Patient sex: M
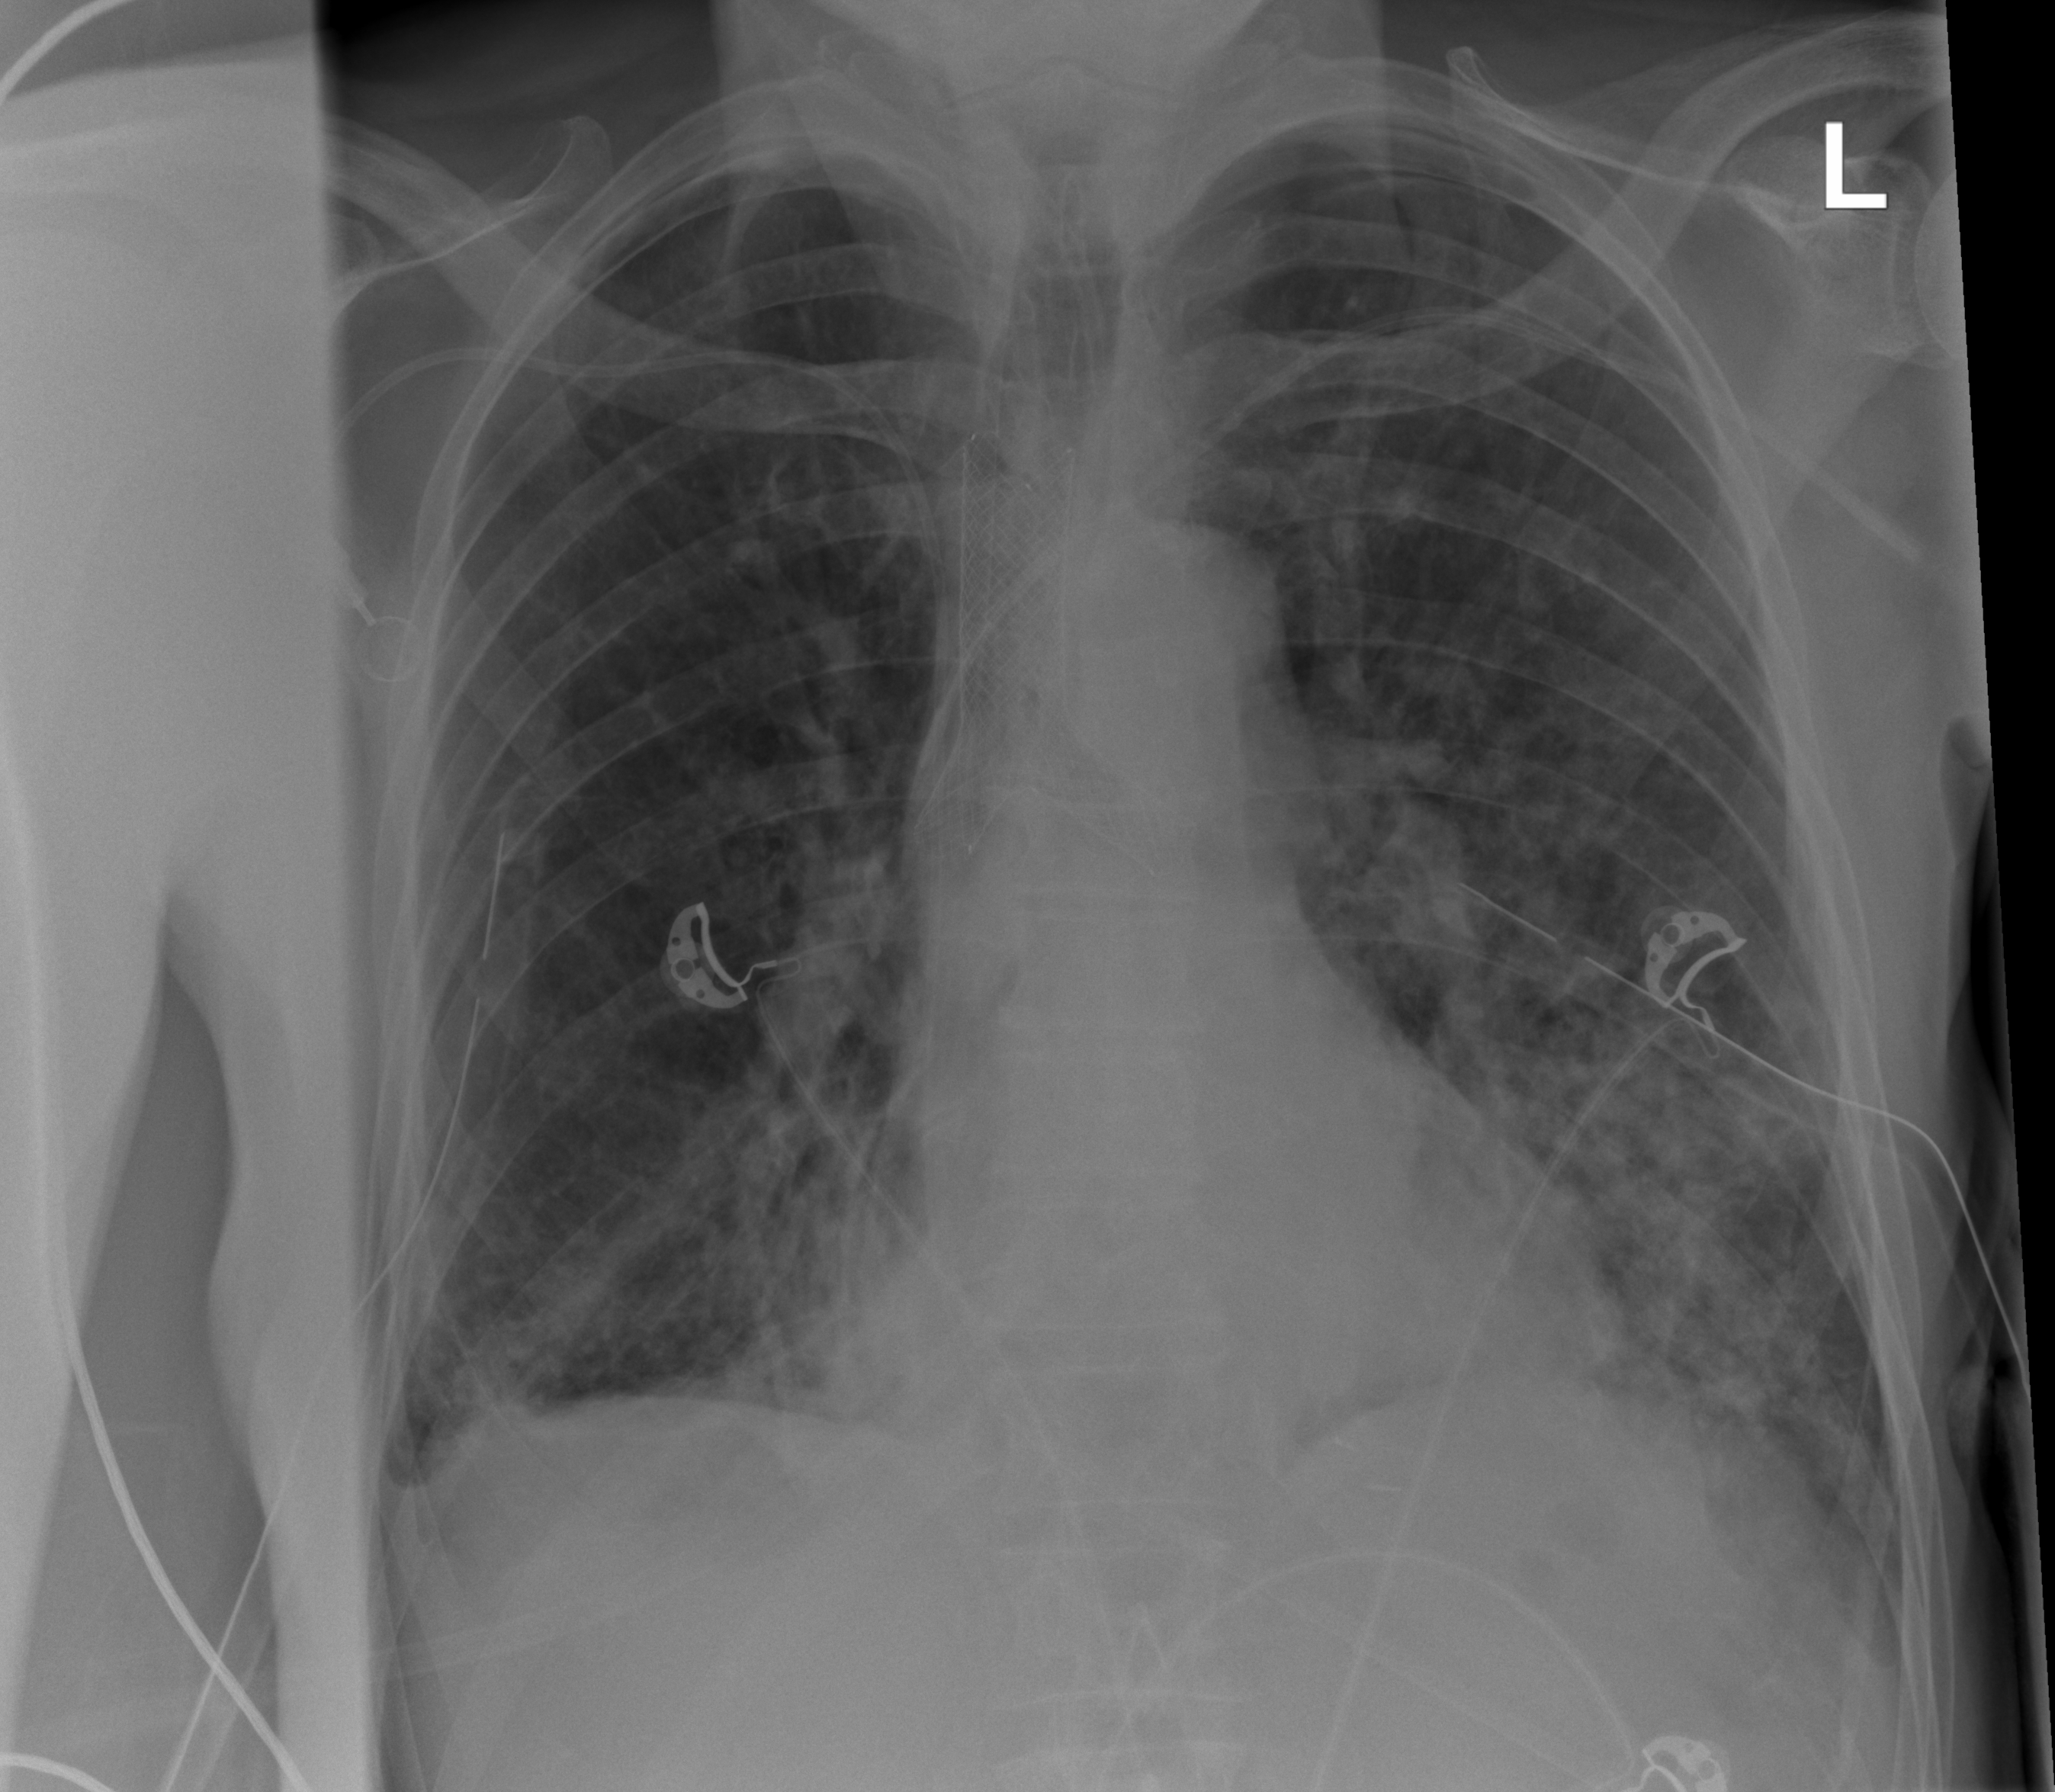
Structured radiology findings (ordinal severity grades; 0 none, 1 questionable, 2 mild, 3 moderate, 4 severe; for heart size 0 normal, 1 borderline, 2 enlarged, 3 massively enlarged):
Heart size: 1
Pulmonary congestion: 0
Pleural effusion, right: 2
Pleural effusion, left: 2
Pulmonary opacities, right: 2
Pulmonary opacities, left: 2
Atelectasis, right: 2
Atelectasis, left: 2